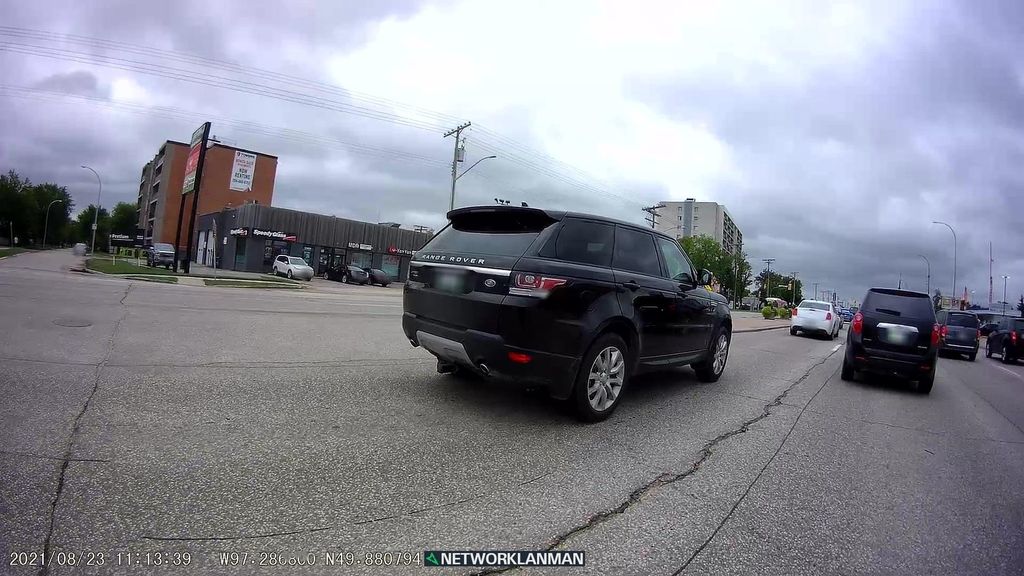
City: winnipeg